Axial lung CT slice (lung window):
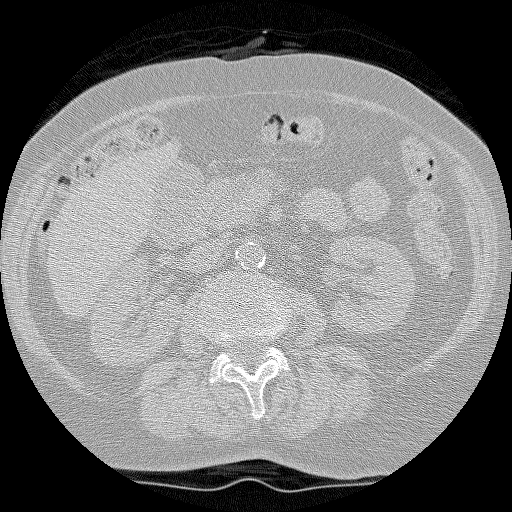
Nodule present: no